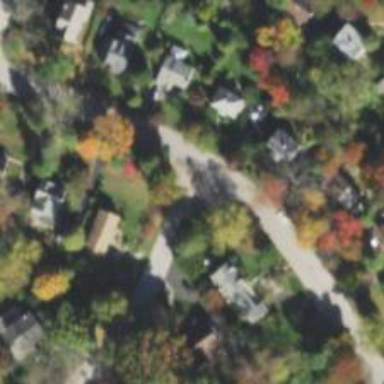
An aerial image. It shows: Residential road.